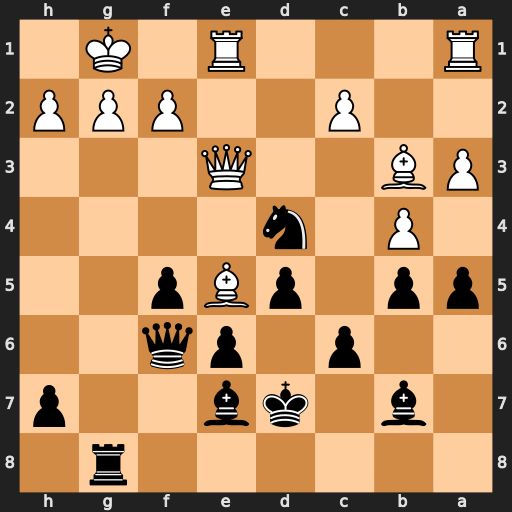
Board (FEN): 6r1/1b1kb2p/2p1pq2/pp1pBp2/1P1n4/PB2Q3/2P2PPP/R3R1K1
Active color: b
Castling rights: -
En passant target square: -
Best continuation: Qxe5 Qxe5 Nf3+ Kf1 Nxe5